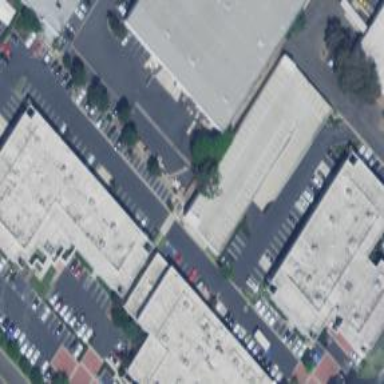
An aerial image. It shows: Garages serving as parking facilities.